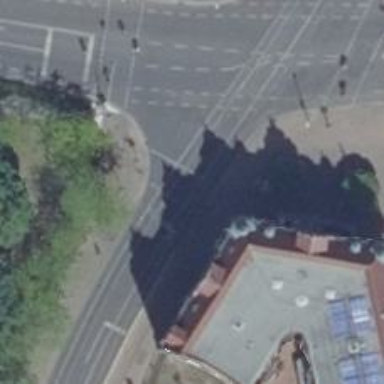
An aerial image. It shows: Road with traffic signals indicating pedestrian crossing.